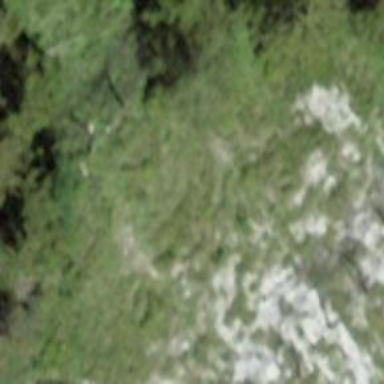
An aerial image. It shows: Natural cliff.